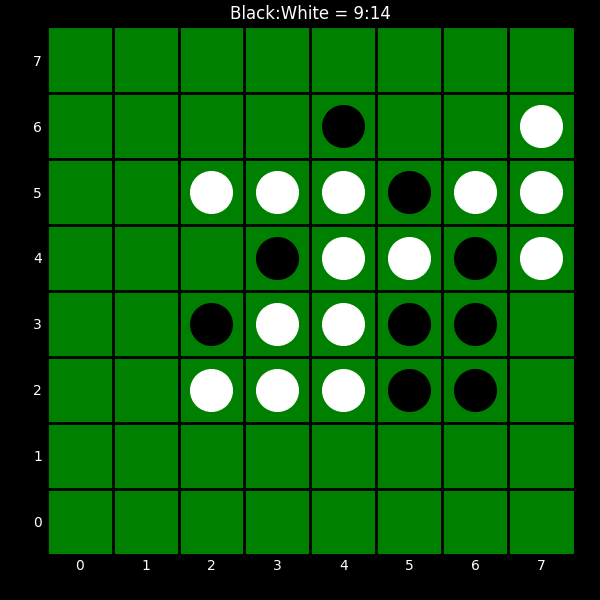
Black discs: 9
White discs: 14